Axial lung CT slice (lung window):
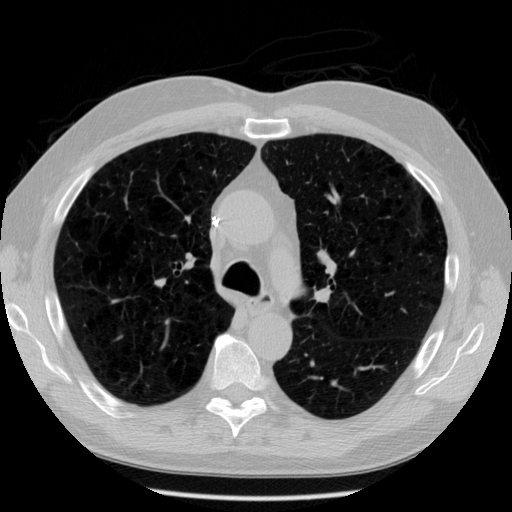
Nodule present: no